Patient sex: M
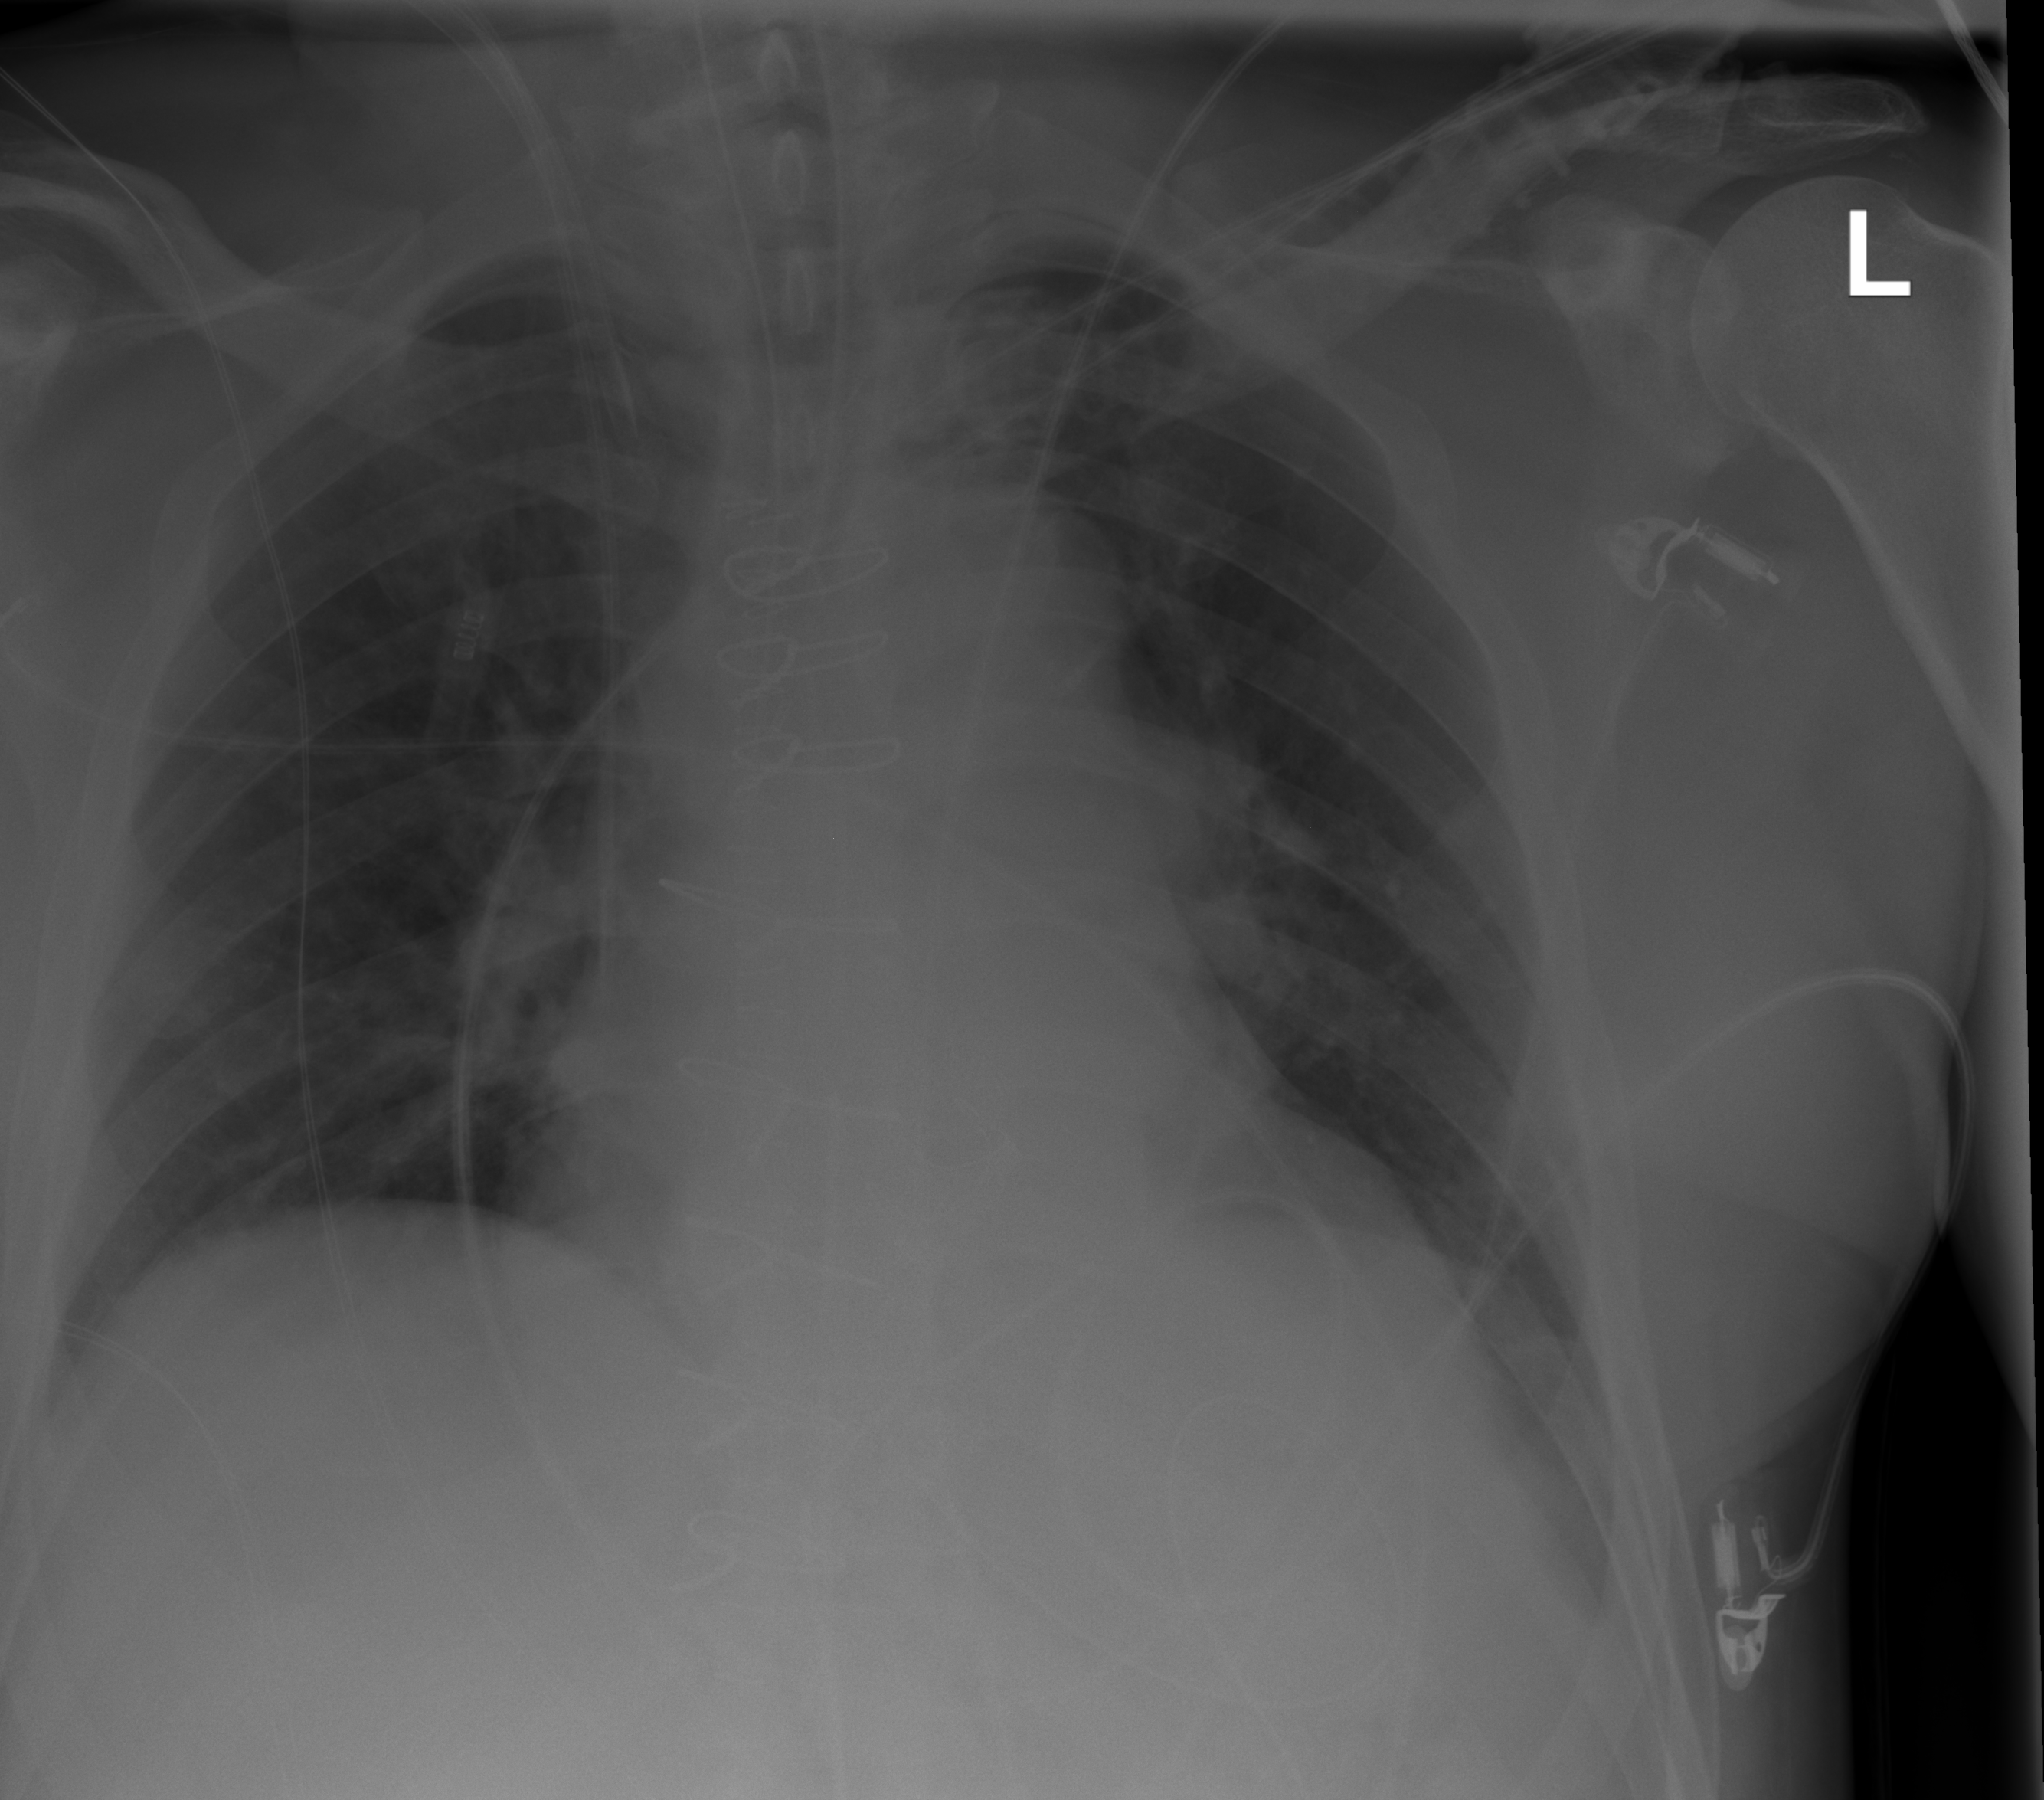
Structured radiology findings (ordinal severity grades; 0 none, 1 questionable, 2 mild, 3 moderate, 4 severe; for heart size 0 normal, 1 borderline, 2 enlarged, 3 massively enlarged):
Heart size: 2
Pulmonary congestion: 2
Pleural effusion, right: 1
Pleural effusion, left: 0
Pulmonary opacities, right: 0
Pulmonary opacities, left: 0
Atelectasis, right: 2
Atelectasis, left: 2